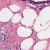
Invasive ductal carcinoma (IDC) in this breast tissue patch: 0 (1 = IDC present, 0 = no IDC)